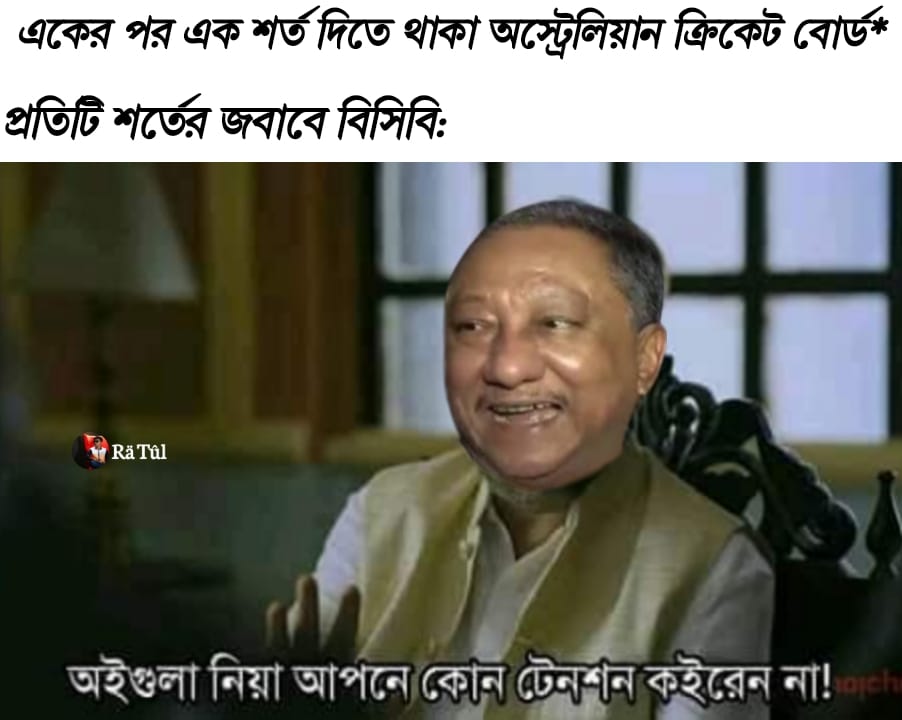
Caption: একের পর এক শর্ত দিতে থাকা অস্ট্রেলিয়ান ক্রিকেট বোর্ড*    প্রতিটি শর্তের জবাবে বিসিবি:        অইগুলা নিয়া আপনে কোন টেনশন কইরেন না !
Label: non-hate